Question: I am using the 'System.Web.Administration' assembly.
Using this I am able to create websites with applications and virtual directories. And the applications are able to have virtual directories.
But there doesn't seem to be an exposed way to create an application inside of an existing application.
A <URL> does not (it only has a 'VirtualDirectoryCollection'.
This seems odd to me, as it is indeed possible to create applications inside applications, at least in IIS 8.
For instance, say I wish to produce the following in IIS:
'''
-> Sites
-> mycompany.com
-> MyApplication
-> SubApplication
-> SubApplication2
-> VirtualDirectory1
'''
Graphically speaking:

Is there a way of doing this using the 'System.Web.Administration' framework, or do I have to go down some other deep, dark path?
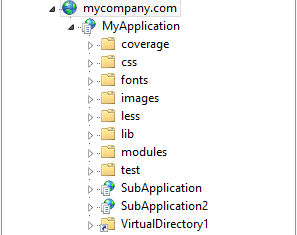
Answer: All are associated to a by its . You can use the separator to create inside other .
ie:
'''
ServerManager serverManager = new ServerManager();
Site site = serverManager.Sites.Add("company.com", @"C: mp\company.com\www", 8080);
site.Applications.Add("/app", @"C: mp\company.compp");
site.Applications.Add("/app/subApp1", @"C: mp\company.com\subApp1");
serverManager.CommitChanges();
'''